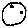
Label: moon